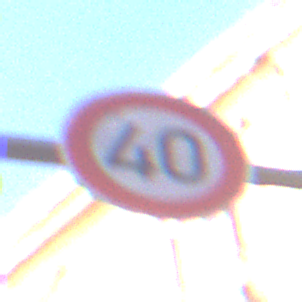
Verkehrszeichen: Geschwindigkeit40
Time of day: MorningAfternoon
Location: Outdoor (Urban)
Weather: PartlyCloudy
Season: NotSpecified
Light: Natural